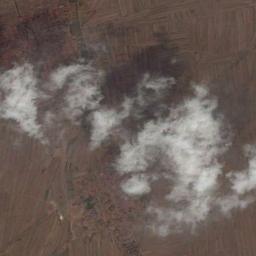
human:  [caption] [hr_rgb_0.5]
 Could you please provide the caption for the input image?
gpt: The white cloud is above bare farmland .

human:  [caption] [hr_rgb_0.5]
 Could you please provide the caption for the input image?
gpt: The cumulus clouds are located above the khaki farmland .

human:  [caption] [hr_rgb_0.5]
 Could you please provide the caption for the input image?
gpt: White clouds on brown ground .

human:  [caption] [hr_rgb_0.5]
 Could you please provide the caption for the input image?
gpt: There is a little thin cloud above the brown farmland .

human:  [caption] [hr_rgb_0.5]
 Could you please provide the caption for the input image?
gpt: A few pieces of sparse white clouds over a desert .